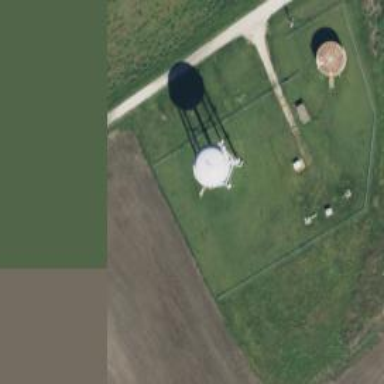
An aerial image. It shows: Water tower that is man-made.